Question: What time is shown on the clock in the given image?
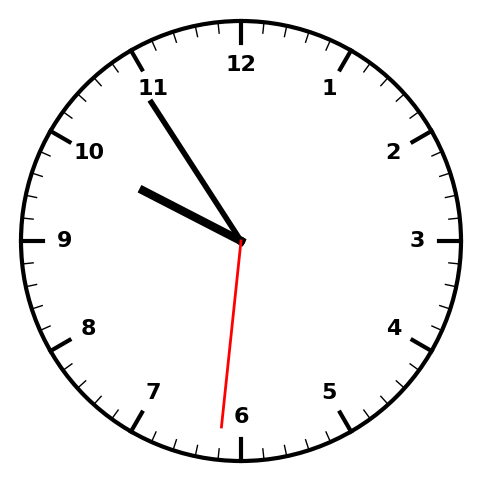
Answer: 09:54:31